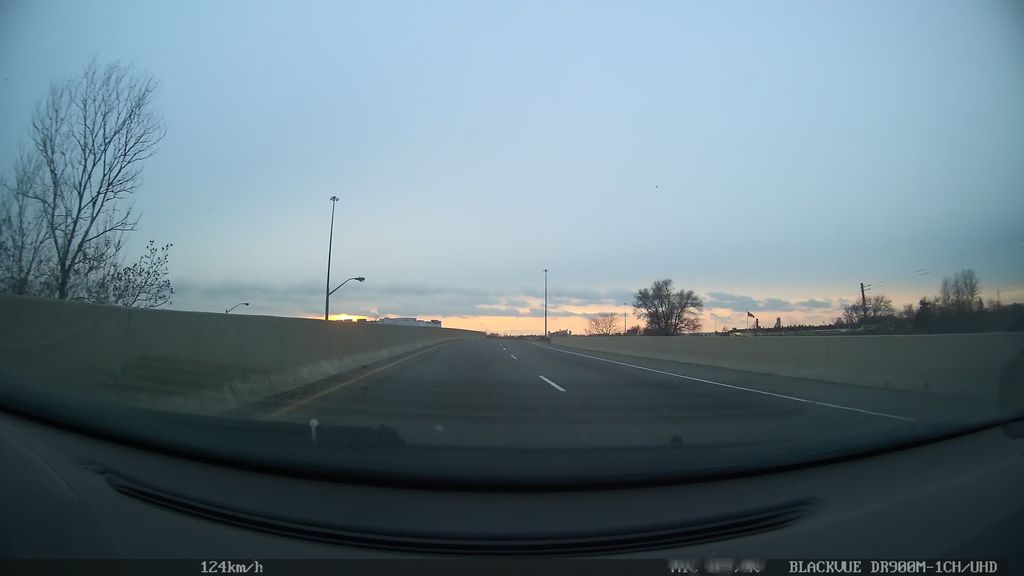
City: toronto